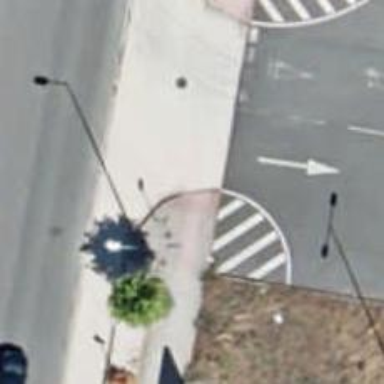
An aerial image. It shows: Sidewalk along the footway.